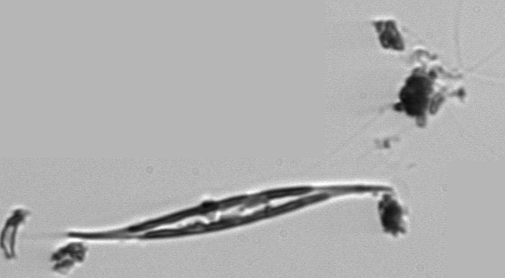
Label: Pleurosigma